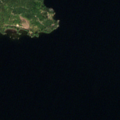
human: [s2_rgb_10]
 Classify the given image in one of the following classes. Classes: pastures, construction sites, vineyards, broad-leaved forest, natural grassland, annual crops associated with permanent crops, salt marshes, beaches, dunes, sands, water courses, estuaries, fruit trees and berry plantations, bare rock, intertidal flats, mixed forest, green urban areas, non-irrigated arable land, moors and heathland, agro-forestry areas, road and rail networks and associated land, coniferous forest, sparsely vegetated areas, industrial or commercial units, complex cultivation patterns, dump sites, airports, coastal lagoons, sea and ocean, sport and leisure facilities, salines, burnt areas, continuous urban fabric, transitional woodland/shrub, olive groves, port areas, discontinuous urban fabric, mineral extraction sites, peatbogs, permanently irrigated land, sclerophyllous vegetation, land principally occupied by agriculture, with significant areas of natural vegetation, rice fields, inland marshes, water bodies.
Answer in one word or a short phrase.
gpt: coniferous forest, mixed forest, water bodies